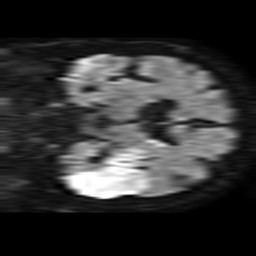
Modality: TRACE
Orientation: coronal
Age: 81
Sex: male
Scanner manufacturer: philips
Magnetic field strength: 1.5 T
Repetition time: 3.392 s
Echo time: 0.06899 s